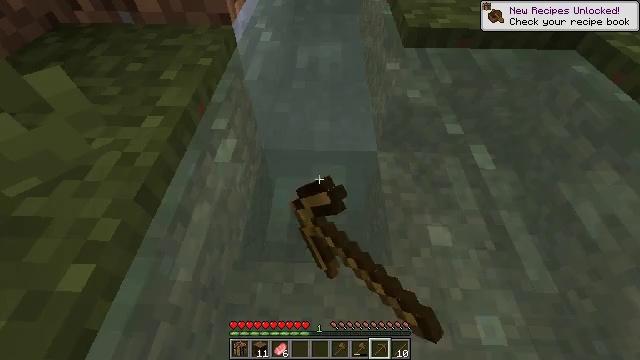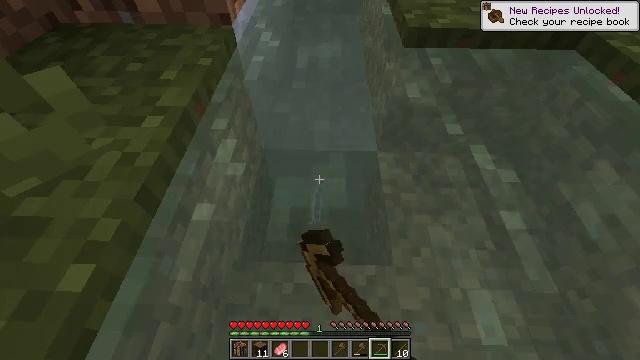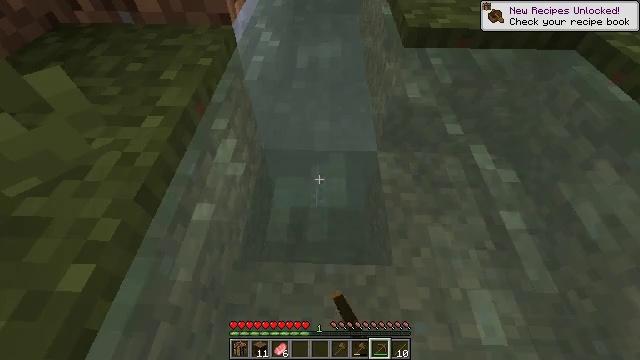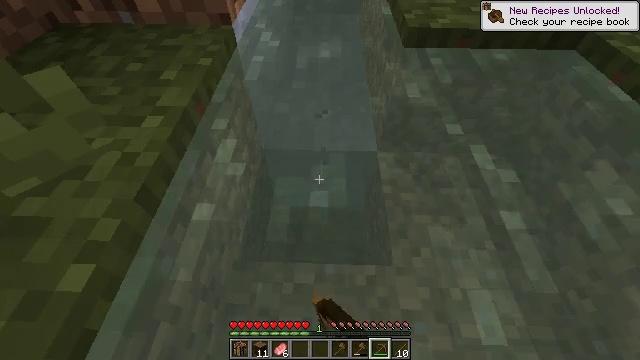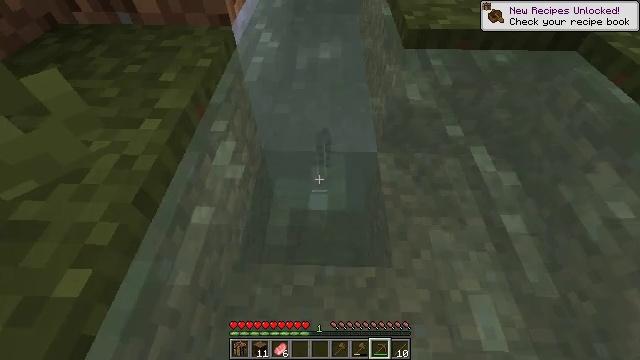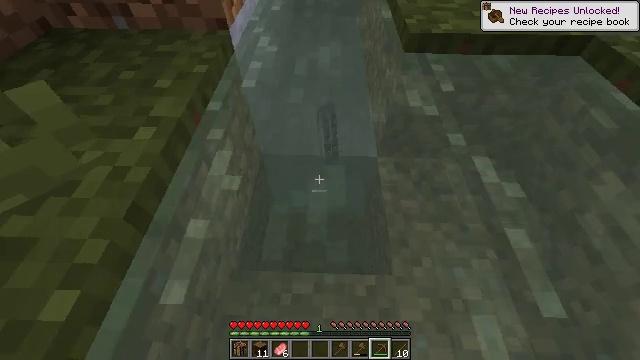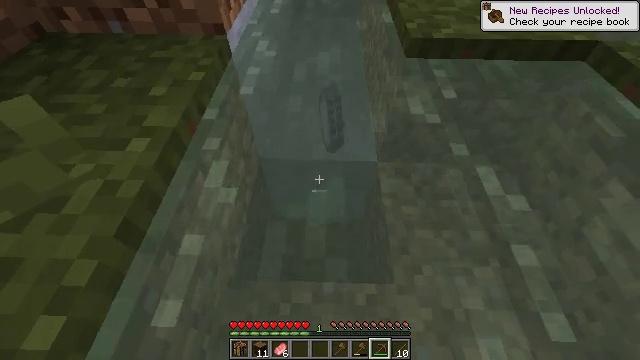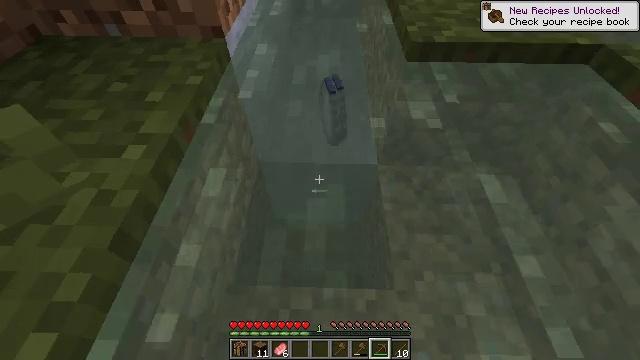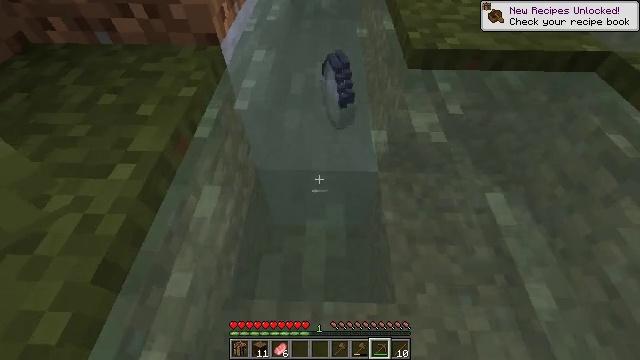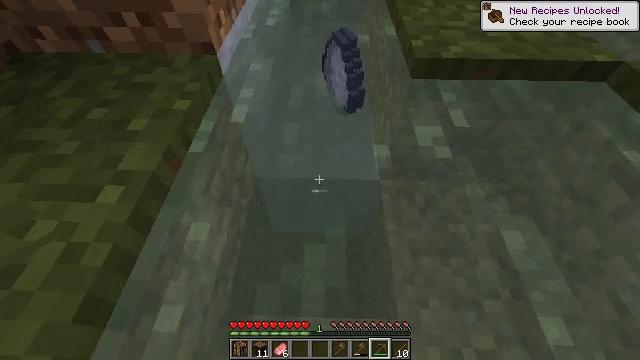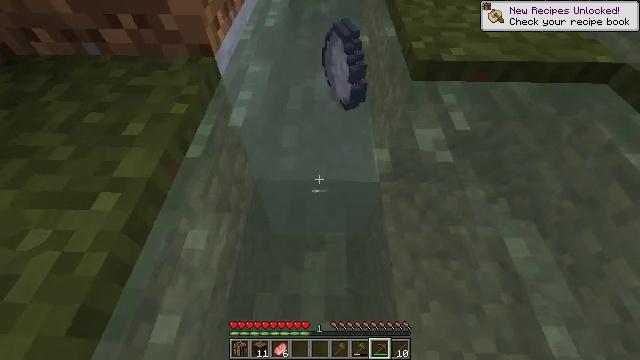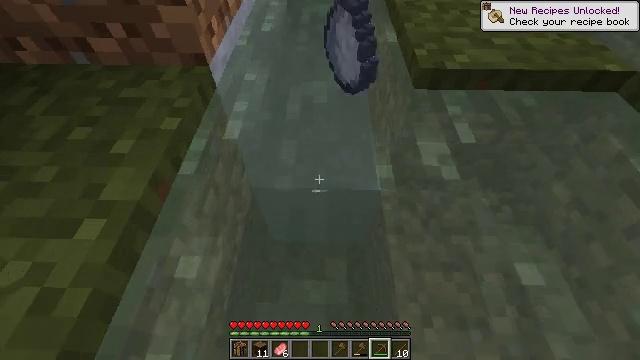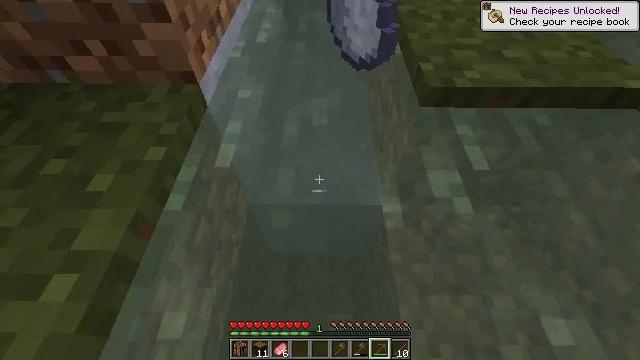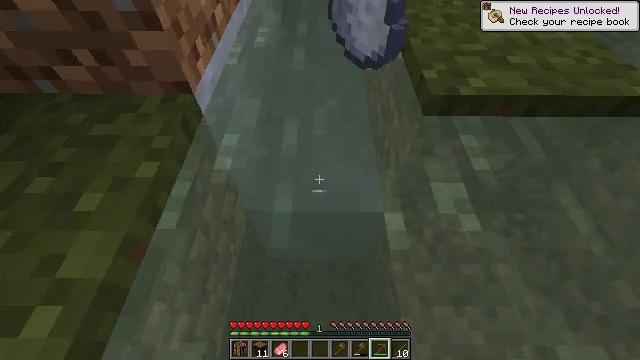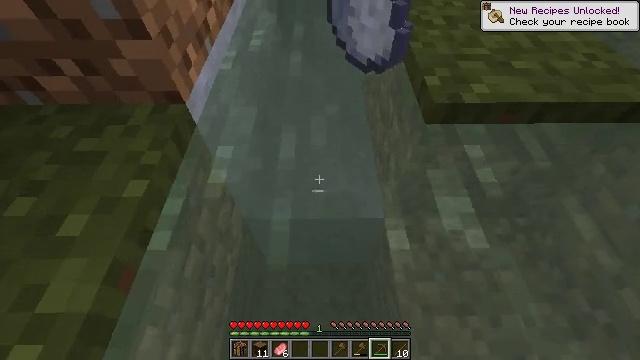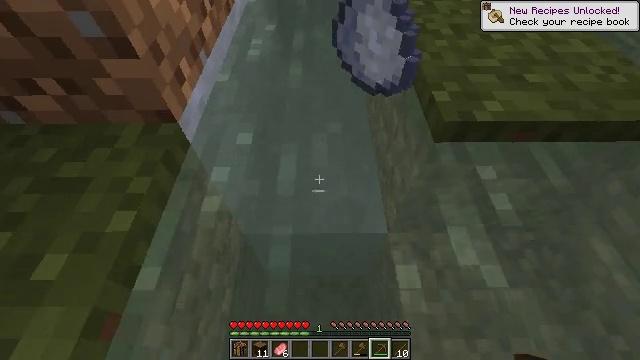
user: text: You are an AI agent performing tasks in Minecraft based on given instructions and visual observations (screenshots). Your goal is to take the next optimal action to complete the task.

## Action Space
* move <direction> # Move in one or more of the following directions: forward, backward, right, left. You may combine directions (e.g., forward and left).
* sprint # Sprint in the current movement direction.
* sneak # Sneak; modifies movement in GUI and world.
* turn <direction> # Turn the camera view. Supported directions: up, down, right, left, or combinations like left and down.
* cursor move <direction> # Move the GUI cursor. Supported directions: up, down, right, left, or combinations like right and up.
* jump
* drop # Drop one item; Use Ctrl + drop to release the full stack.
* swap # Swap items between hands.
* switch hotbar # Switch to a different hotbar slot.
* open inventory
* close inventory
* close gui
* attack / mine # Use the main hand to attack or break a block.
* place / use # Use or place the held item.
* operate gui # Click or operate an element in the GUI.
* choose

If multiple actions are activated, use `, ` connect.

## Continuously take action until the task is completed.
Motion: motion action
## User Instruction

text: Set up the materials to produce clay.
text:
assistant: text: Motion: attack / mine
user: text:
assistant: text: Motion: attack / mine
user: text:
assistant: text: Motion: attack / mine
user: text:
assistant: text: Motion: move forward
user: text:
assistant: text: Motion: move forward
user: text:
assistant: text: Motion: move forward
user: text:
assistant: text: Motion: move forward
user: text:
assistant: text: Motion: move forward
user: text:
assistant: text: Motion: move forward
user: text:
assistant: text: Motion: move forward
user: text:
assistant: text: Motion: move forward
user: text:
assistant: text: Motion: move forward
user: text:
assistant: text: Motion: move forward
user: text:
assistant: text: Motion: move forward
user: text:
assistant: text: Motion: move forward
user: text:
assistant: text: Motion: move forward
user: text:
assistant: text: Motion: no_op
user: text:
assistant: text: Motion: no_op
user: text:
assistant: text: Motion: no_op
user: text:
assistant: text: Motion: no_op
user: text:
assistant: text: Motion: no_op
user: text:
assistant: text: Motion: no_op
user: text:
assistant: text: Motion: no_op
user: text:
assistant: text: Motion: no_op
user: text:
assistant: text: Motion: no_op
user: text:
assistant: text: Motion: no_op
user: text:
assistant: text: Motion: no_op
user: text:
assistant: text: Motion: no_op
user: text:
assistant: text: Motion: no_op
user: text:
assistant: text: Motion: no_op